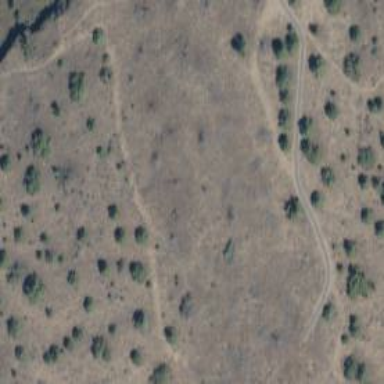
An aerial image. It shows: Path.